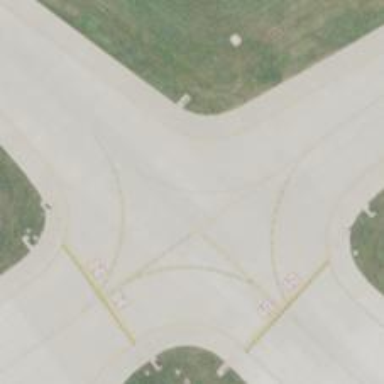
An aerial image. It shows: Image of taxiway at airport.